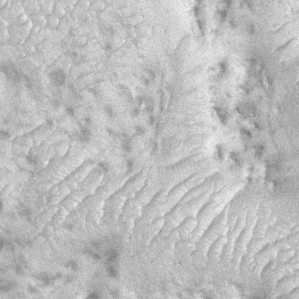
Label: frost